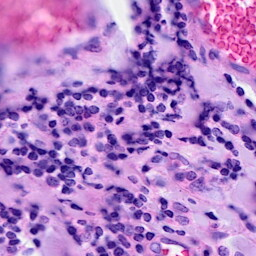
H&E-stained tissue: Breast